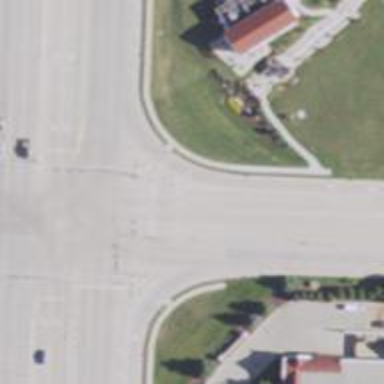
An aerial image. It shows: Crossing with marked lines on the road.